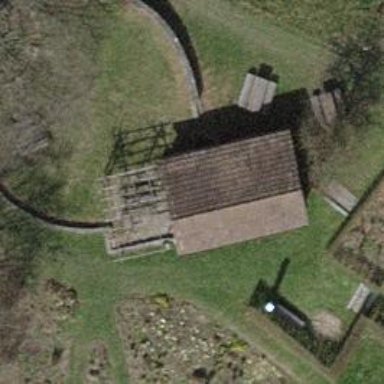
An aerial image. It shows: Bench.